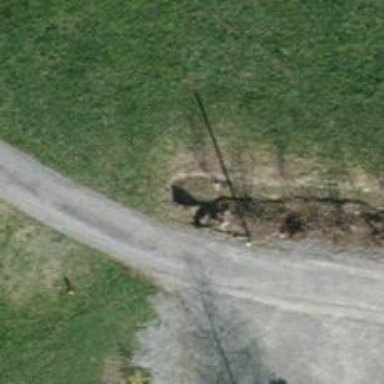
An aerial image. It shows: Culvert tunnel.